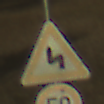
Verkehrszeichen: DoppelkurveZunaechstLinks
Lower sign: Geschwindigkeit50
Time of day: SunriseSunset
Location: Outdoor (Nature)
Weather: Clear
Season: NotSpecified
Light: Natural